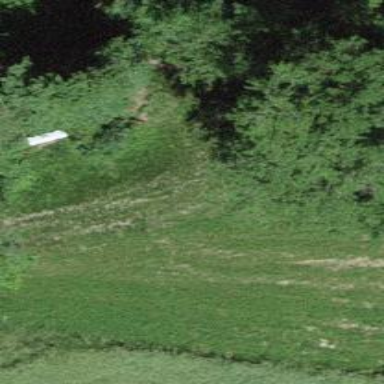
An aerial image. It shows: Aerial marker.